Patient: sex F, age 83
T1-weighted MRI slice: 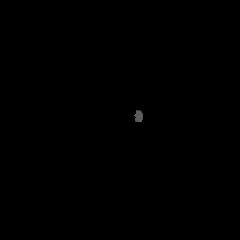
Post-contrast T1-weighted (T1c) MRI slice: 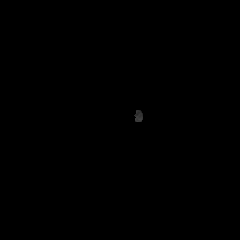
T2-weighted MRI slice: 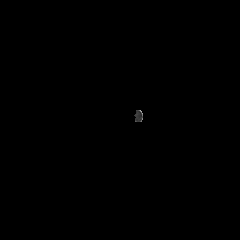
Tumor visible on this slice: no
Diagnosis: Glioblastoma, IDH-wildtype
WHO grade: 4